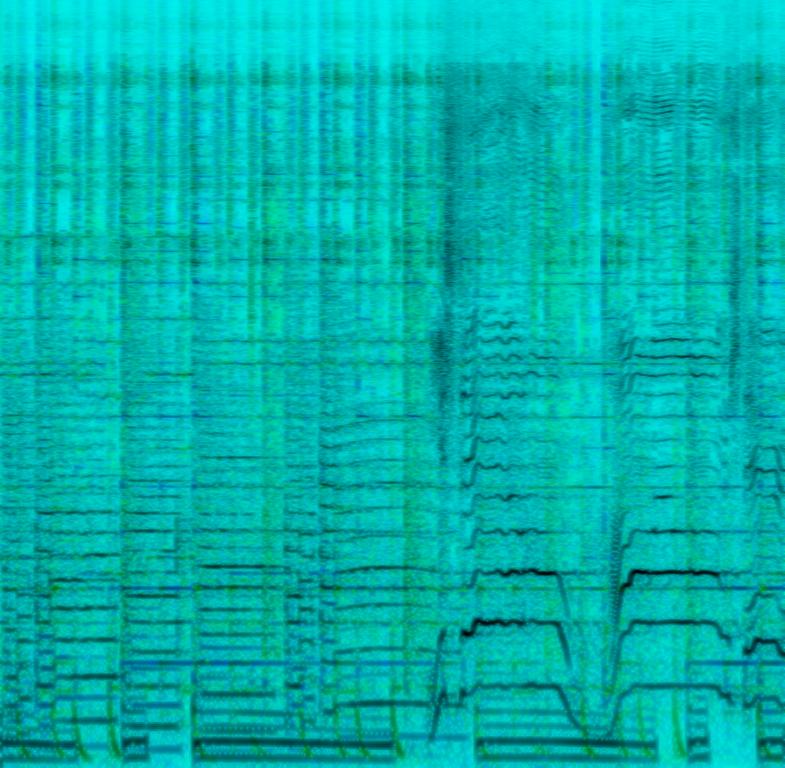
This is an indie/alternative music piece. There is a male vocalist singing melodically. In the background, an eastern sounding tune is playing with a bass and electronic drum beat alongside it. The atmosphere is generic and easygoing. This piece could fit well as an advertisement jingle.